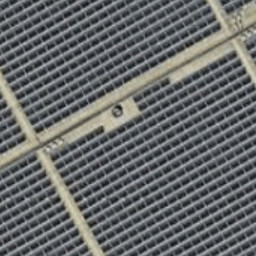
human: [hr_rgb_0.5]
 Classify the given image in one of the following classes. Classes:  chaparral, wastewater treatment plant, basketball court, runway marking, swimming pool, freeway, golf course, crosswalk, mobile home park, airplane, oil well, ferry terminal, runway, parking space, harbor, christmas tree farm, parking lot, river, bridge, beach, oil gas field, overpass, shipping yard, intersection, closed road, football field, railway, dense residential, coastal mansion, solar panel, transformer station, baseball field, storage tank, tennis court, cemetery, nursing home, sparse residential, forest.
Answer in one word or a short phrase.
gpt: solar panel